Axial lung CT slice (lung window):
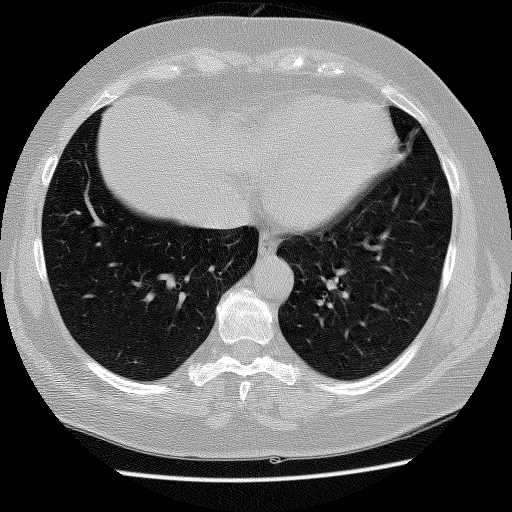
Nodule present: no